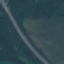
Land use / land cover: Highway